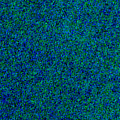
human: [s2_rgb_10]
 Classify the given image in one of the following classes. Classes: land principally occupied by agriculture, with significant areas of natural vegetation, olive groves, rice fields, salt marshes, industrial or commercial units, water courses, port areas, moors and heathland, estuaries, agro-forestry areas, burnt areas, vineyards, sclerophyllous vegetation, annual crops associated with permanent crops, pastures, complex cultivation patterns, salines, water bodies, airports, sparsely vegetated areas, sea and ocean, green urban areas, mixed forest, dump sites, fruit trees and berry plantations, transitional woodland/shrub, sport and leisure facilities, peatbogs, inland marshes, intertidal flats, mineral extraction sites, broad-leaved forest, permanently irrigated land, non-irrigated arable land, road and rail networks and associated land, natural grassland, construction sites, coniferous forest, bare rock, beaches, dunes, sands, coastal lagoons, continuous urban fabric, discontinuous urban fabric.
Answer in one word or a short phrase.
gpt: sea and ocean